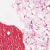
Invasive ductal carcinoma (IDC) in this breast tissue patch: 0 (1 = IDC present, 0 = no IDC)